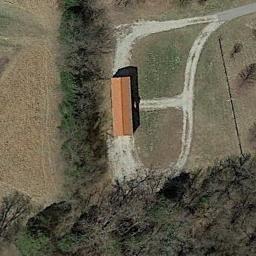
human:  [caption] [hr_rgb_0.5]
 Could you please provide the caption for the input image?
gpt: A red building in a sparse residential .

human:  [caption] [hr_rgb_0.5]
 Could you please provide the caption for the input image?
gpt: In a sparse residential area there is a gray house and several withered trees surrounded by open spaces .

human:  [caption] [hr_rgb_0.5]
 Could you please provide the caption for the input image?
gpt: The sparse residential is on the bare land next to some trees .

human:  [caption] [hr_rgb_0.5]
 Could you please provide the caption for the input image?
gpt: There are blocks of residential areas between the jungles .

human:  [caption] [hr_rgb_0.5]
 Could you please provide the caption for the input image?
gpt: A sparse residential area with many trees and an orange building .